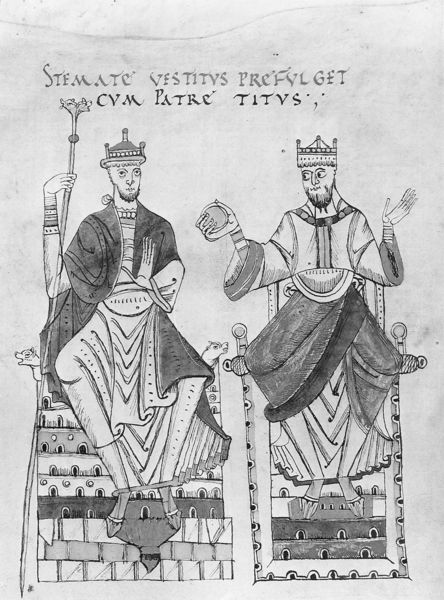
Titel: Flavius Josephus, De bello Judaico
Institution: Paris, Bibliothèque Nationale
Schlagwörter: hand, menschen, sitzen, stadt, finger, köpfe, männer, schwarz, weiss, zeichnung, blick, hände, gewand, mantel, blatt, krone, schrift, zwei, stab, könig, thron, buch, schwarz weiss, text, überschrift, kugel, herrscher, könige, zepter, szepter, weltkugel, latein, lateinisch, buchmalerei, reichsapfel, manuskript, gewnad, thon, scheift, stadts, cum patre titus